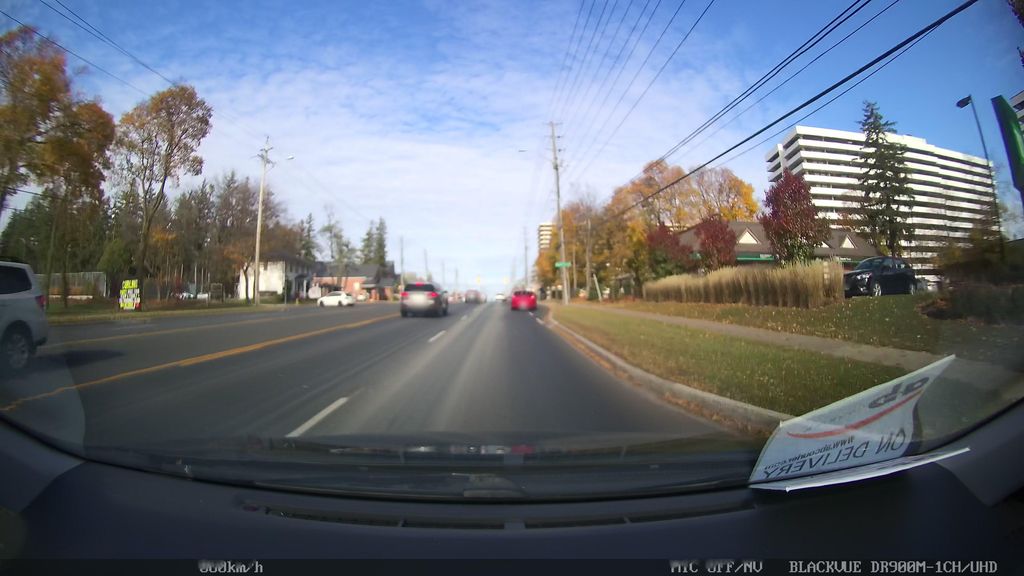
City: toronto